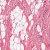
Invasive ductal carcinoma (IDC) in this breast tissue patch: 0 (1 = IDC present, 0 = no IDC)